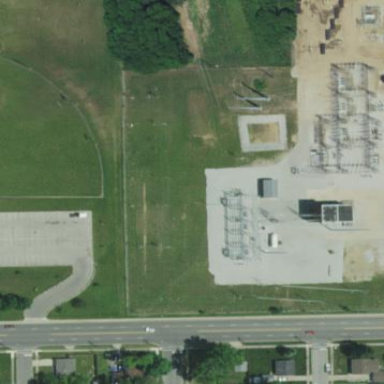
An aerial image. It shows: Substation surrounded by fence.